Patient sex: M
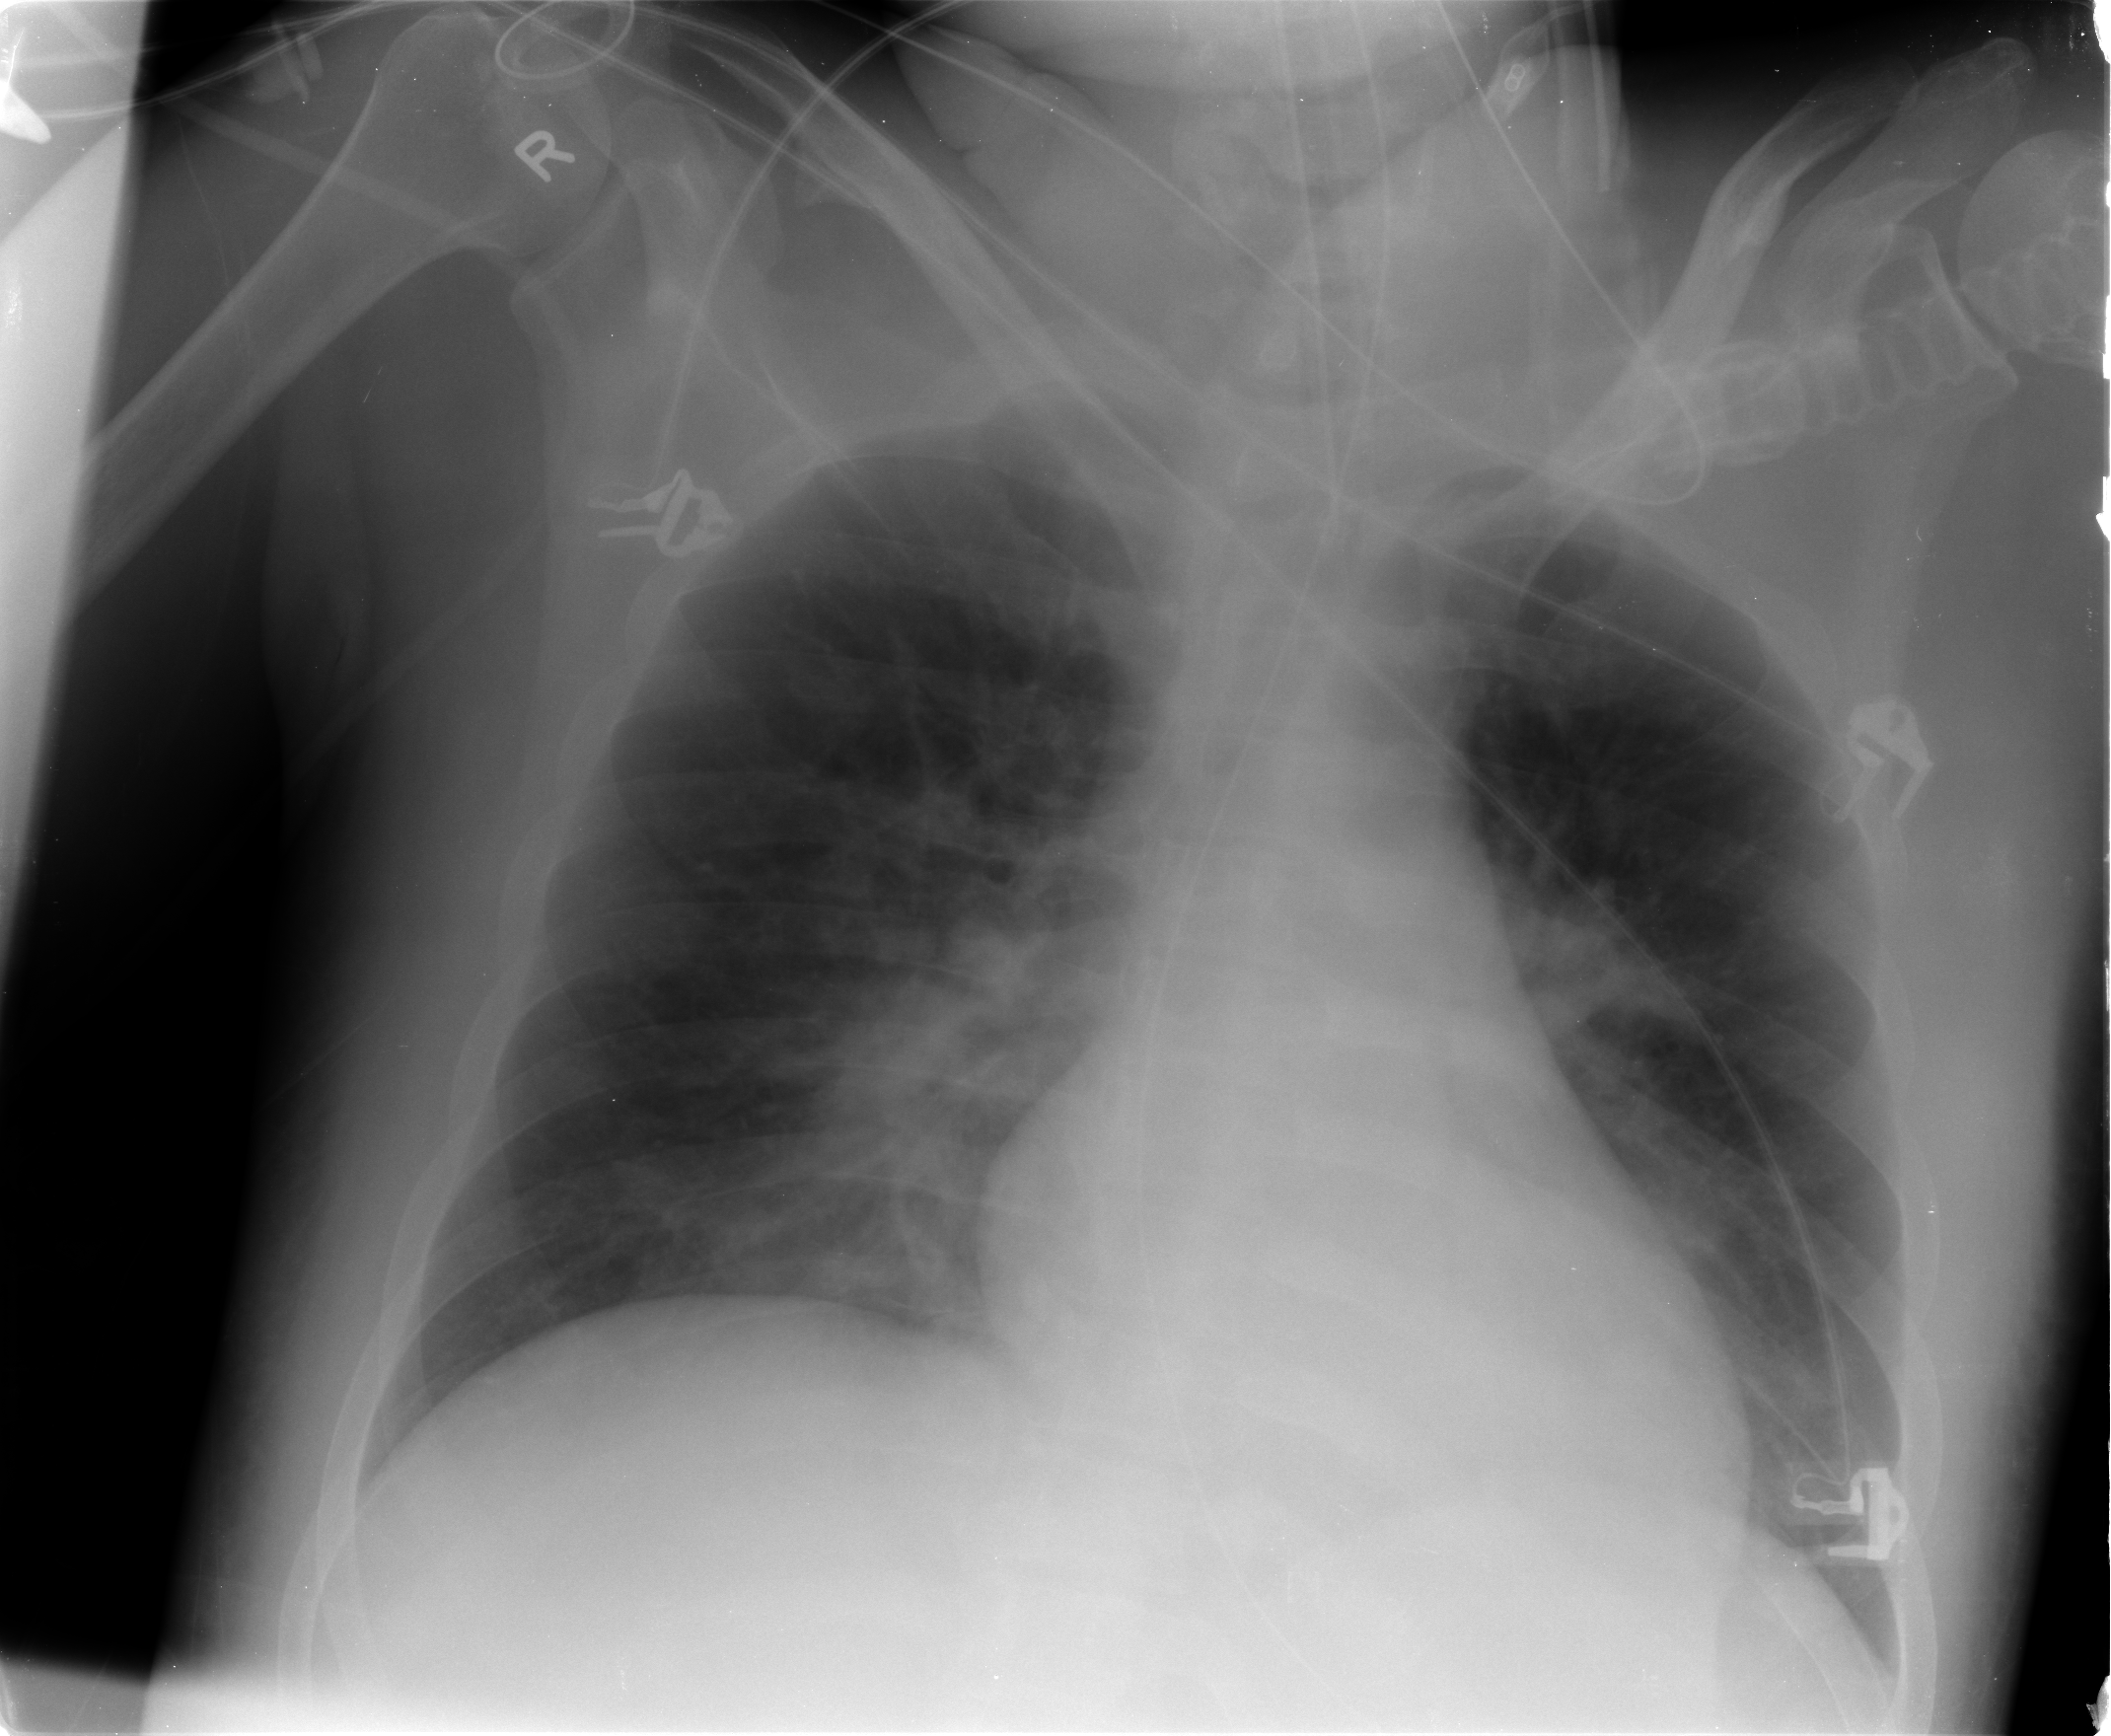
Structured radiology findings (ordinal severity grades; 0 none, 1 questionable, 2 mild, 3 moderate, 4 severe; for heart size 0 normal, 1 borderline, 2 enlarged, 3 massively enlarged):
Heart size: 0
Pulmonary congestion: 3
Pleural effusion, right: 0
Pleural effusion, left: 0
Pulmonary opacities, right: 0
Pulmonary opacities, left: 0
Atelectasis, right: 1
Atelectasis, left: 1